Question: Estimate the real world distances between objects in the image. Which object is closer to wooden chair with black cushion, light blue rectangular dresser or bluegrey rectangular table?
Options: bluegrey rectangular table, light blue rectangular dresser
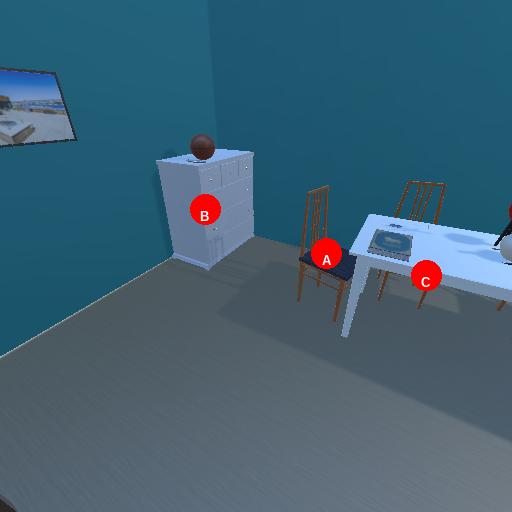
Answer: bluegrey rectangular table